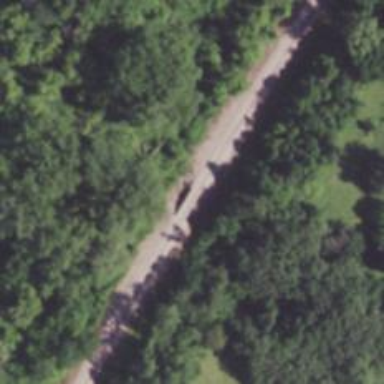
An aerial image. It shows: Railway track.